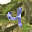
Label: 4